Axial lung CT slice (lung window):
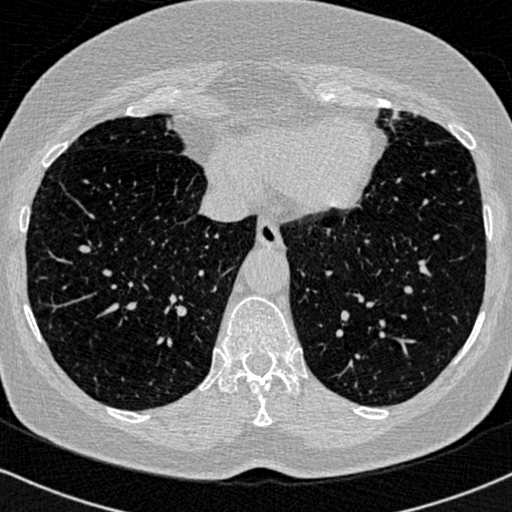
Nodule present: no